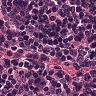
Metastatic tissue present: no